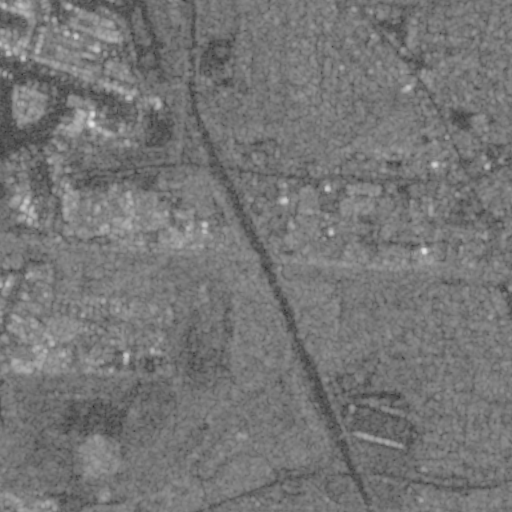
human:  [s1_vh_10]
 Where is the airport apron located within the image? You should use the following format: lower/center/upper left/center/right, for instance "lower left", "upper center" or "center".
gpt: The airport apron is located in the upper left of the image.
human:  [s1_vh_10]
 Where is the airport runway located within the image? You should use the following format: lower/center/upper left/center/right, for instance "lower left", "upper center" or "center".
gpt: The airport runway is located in the upper left of the image.
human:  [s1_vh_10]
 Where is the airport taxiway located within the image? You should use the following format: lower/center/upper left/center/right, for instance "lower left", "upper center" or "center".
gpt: The airport taxiway is located in the upper left of the image.
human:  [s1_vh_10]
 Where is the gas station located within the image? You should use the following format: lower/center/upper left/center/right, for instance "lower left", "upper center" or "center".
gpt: The gas station is located in the center of the image.
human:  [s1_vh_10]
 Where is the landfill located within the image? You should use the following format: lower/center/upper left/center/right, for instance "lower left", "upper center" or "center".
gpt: The landfill is located in the lower left of the image.
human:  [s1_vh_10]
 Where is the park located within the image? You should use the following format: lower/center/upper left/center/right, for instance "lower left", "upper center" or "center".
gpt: The park is located in the lower right of the image.
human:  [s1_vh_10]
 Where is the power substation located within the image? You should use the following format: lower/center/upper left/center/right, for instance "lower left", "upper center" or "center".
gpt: The power substation is located in the center left of the image.
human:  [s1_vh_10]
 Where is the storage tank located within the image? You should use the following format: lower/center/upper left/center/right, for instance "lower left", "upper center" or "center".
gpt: The storage tank is located in the center left of the image.
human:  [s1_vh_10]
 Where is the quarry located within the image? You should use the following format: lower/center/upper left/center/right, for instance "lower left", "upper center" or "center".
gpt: There is no quarry in the image.

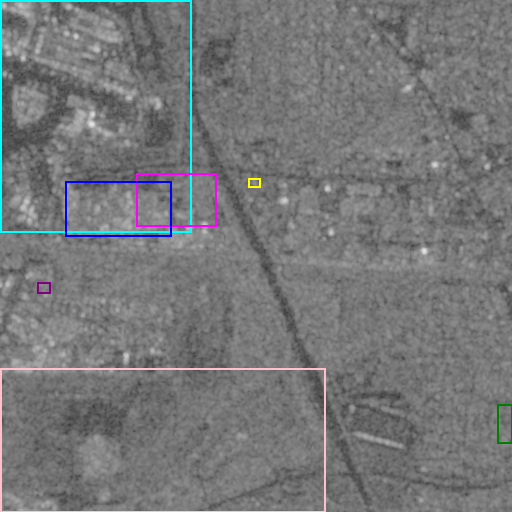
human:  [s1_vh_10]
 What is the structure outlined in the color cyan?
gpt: The structure outlined in cyan is an airport.
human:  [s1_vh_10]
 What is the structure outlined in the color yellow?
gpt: The structure outlined in yellow is a gas station.
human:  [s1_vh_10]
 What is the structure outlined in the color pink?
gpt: The structure outlined in pink is a landfill.
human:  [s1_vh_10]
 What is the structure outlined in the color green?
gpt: The structure outlined in green is a park.
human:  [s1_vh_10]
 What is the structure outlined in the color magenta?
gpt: The structure outlined in magenta is a parking lot.
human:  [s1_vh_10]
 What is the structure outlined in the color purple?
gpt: The structure outlined in purple is a power substation.
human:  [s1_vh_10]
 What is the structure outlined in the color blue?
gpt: The structure outlined in blue is a building.
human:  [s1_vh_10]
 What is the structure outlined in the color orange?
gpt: There is no orange outline.